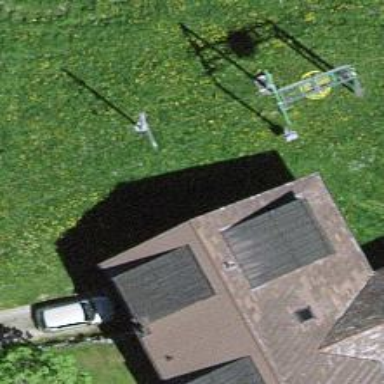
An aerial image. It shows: Pylon for aerialway.